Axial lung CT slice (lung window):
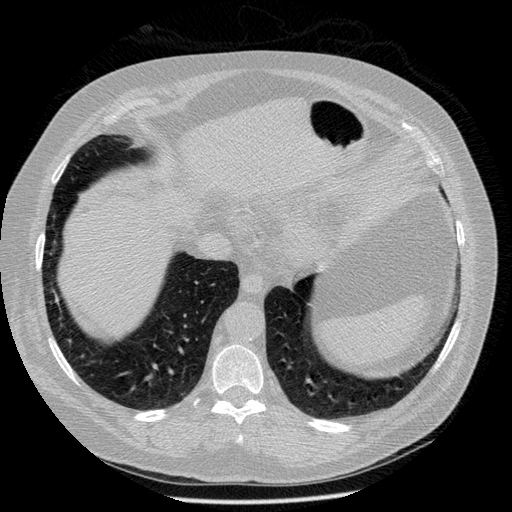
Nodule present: no